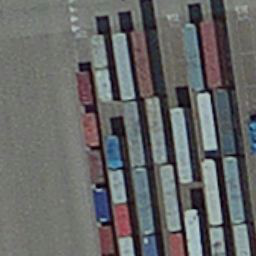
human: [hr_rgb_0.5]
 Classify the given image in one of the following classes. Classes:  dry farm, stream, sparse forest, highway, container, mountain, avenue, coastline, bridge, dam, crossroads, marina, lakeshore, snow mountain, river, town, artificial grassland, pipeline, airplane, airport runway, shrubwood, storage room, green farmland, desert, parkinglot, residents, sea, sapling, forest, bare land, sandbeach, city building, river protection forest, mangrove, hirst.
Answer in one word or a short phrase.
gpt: container